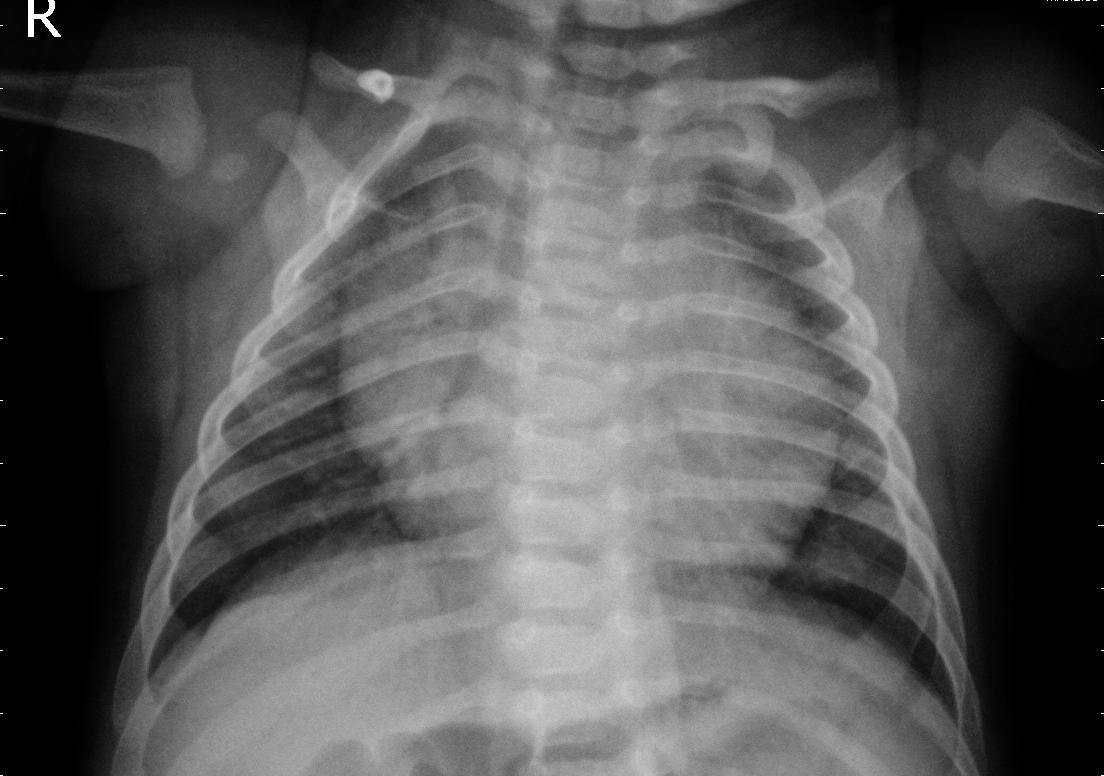
Diagnosis: PNEUMONIA